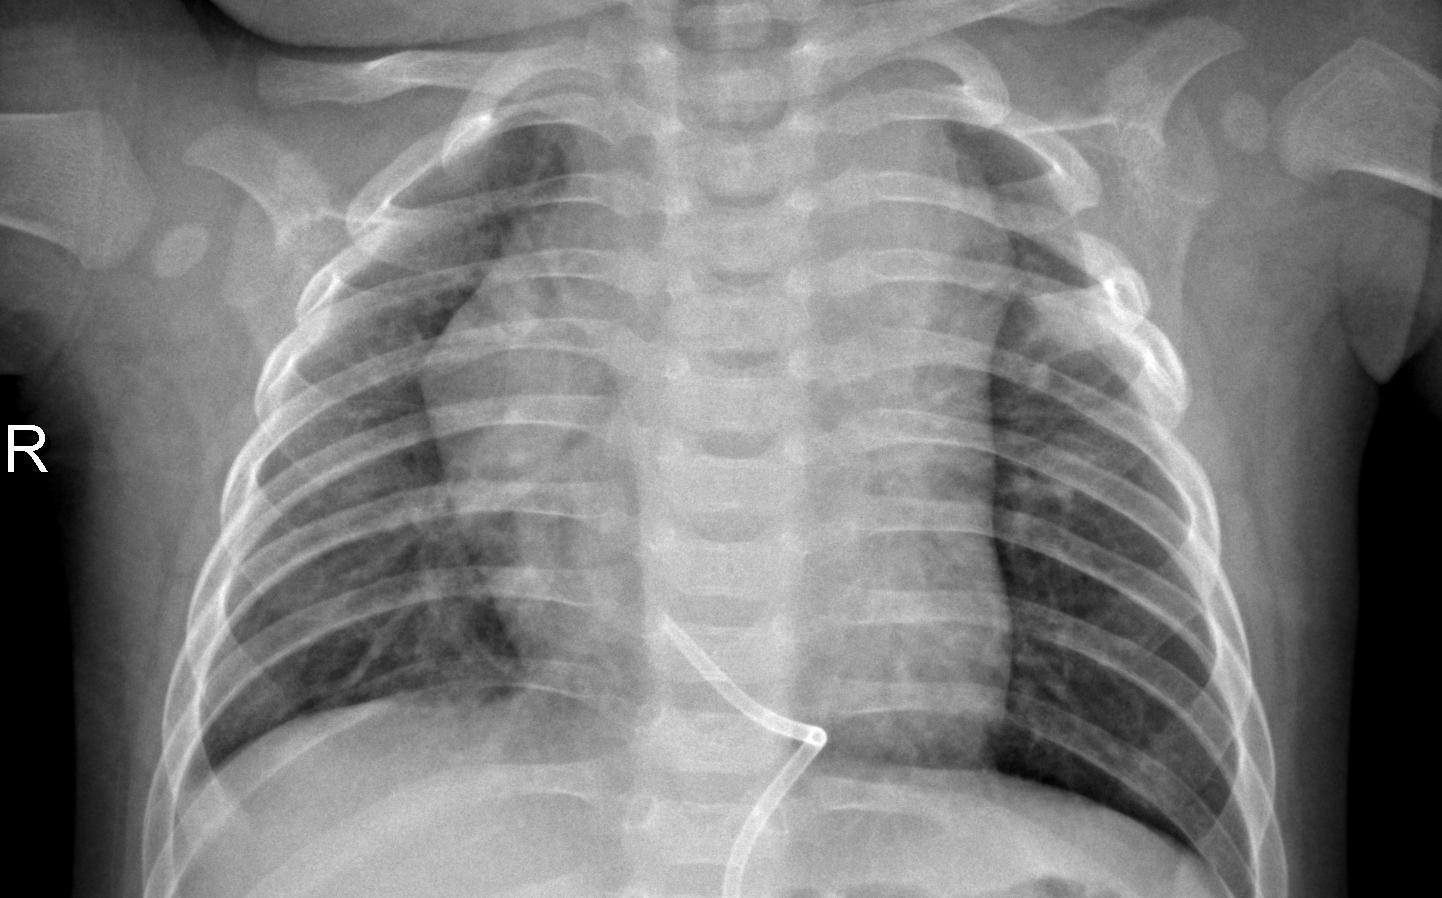
Diagnosis: PNEUMONIA